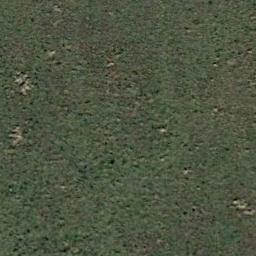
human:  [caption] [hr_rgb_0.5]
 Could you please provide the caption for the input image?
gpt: A large lush green meadow covered with green grass .

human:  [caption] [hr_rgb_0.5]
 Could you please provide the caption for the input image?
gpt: This meadow has evenly distributed dense grasses .

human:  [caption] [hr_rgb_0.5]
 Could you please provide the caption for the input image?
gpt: The meadow is dense but uneven .

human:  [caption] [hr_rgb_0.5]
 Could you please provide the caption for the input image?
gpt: The entire image is dominated by grass .

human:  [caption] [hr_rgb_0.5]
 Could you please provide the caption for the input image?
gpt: A dense meadow with many green grass .